Question: I have a dataset being returned that has monthly values for different 'Goals.' The goals have unique ID's and the month/date values will always be the same for the goals. The difference is sometimes one goal doesn't have values for all the same months as the other goal because it might start at a later date, and i want to 'consolidate' the results and sum them together based on the 'First' startBalance for each goal. Example dataset would be;
'''
goalID monthDate startBalance
1 1/1/2014 10
1 2/1/2014 15
1 3/1/2014 22
1 4/1/2014 30
2 4/1/2014 13
2 5/1/2014 29
'''
What i want to do is display these consolidated (summed) values in a table based on the 'First' (earliest Month/Year) value for each goal. The result would look like;
'''
Year startBalance
2014 23
'''
This is because the 'First' value for goalID of 1 is 10 and the 'First' value for goalID of 2 is '13'
I am trying to ultimately use this dataset in an SSRS report through Report Builder, but the groupings are not working correctly for me so i figured if i could achieve this through my queries and just display the data that would be a viable solution.
An example of real result data would be

so i'd want the overall resultset to be;
'''
Year startBalance
2014 876266.00
2015 888319.92
2016 ---------
'''
and so on, i understand for 2015 in that result set there is a value of 0.00 for ID 71, but usually that will contain an actual dollar amount, which would automatically adjust.
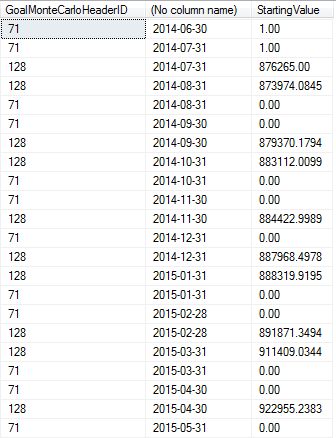
Answer: '''
WITH balances AS (
SELECT ROW_NUMBER() OVER (PARTITION BY goalID ORDER BY monthDate ASC) n, startBalance, DATEPART(year, monthDate) [year]
FROM Goals
)
SELECT [year], SUM(startBalance) startBalance
FROM balances
WHERE n = 1
GROUP BY [year]
'''